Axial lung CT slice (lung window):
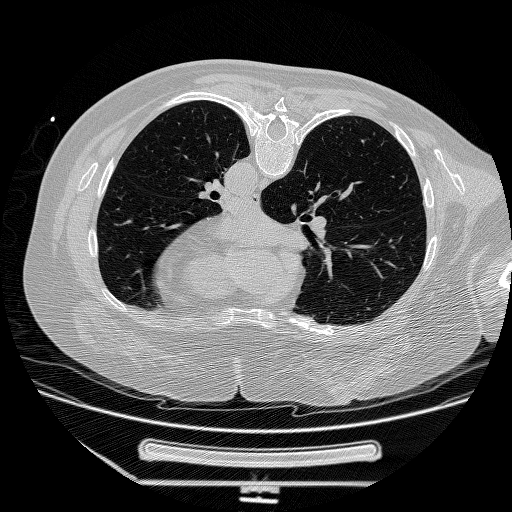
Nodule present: no